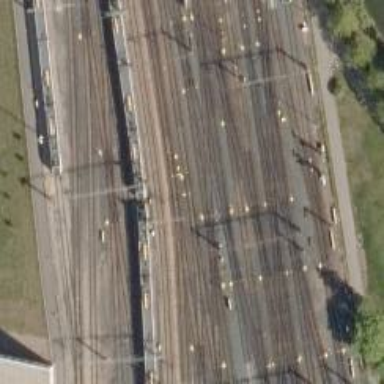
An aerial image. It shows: Railway with continuous electrified contact lines.